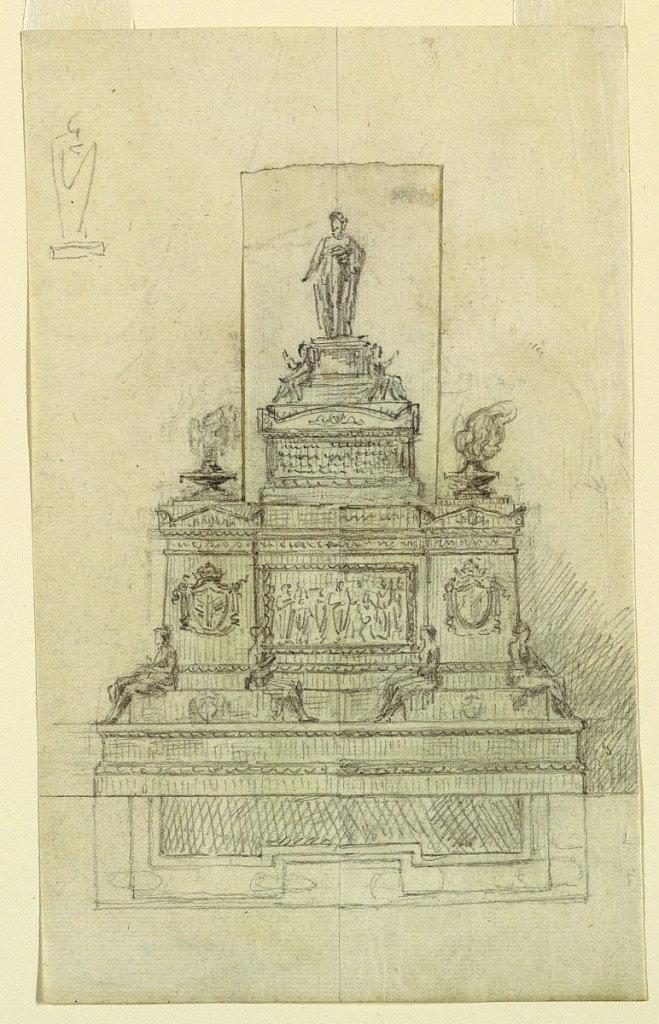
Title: Design for a Monument
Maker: Giuseppe Barberi, Italian, 1746–1809
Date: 18th–19th century
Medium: Graphite on paper
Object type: Drawing
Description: A large plinth supports three pillars, the largest at center supports a standing figure. On either side, a smoking brazier. Below, a tablet and four small seated figures.